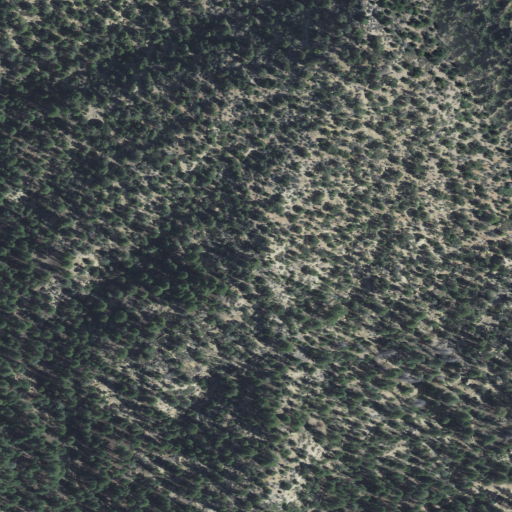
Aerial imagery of valley in Utah named Right Fork Orderville Gulch containing evergreen forest and deciduous forest